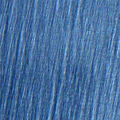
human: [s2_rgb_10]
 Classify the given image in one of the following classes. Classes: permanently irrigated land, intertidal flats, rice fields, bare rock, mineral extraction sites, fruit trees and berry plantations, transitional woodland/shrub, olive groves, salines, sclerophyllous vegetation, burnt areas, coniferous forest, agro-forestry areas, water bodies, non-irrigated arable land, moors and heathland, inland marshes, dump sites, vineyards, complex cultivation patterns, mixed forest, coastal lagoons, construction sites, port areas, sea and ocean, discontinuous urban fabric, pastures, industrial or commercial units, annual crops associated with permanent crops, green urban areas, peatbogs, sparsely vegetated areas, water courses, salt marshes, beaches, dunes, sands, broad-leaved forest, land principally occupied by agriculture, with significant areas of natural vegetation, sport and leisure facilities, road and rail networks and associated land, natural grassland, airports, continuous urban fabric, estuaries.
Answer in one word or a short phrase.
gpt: continuous urban fabric